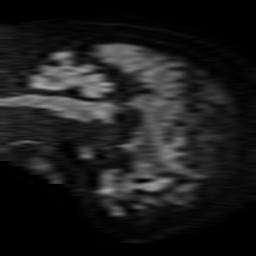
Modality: TRACE
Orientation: sagittal
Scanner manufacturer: philips
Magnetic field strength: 1.5 T
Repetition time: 3.505 s
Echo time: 0.09255 s